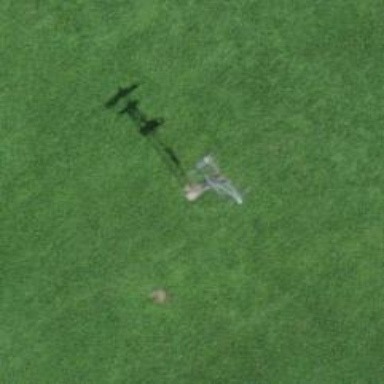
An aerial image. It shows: Pylon used for aerialway.